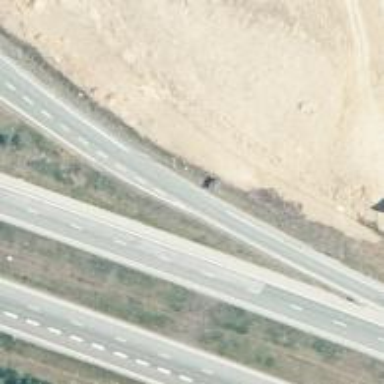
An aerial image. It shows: Asphalt motorway link.